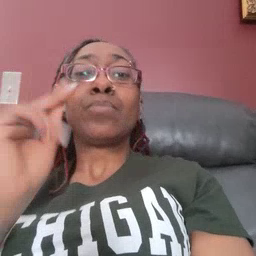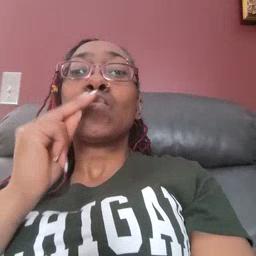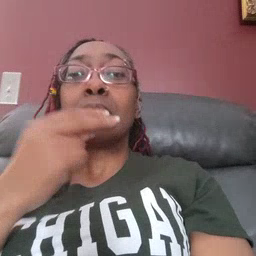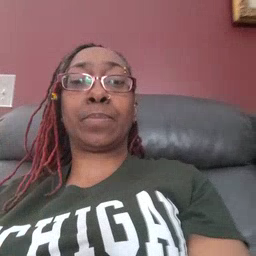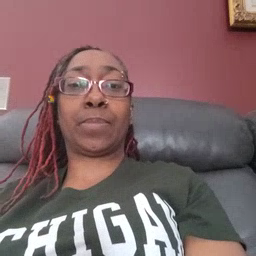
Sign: kiss